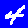
Digit: 4